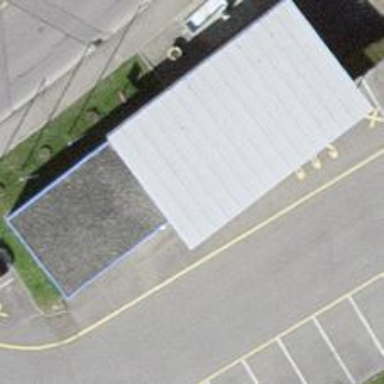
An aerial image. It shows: Bus stop with platform for public transport.